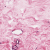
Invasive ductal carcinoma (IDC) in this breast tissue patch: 0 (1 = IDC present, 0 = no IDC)